The image is a 2-D grayscale rendering of a rotating-machine vibration signal (signal-to-image). What is the most likely rotor condition (normal, misalignment, unbalance, looseness)?
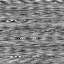
Answer: looseness